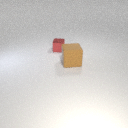
large brown rubber cube in front of small red metal cube